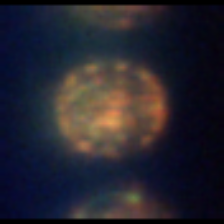
Taxon: Centric
Group: Diatoms